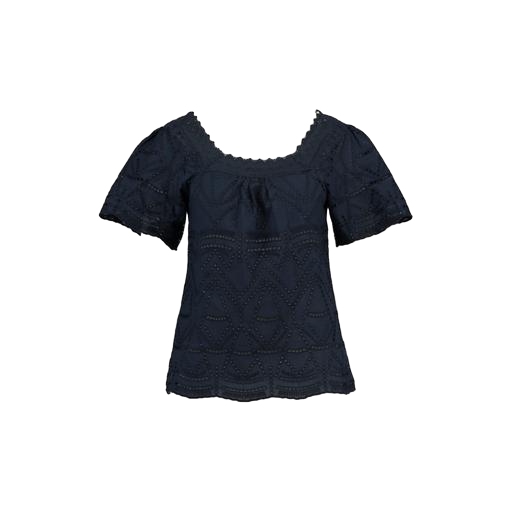
short-sleeve top only macy, blue point top navy, chloé top embroidered lace, white background